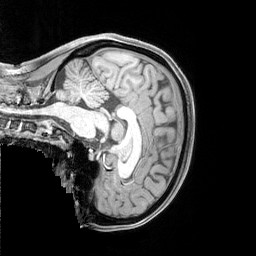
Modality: T1w
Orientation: sagittal